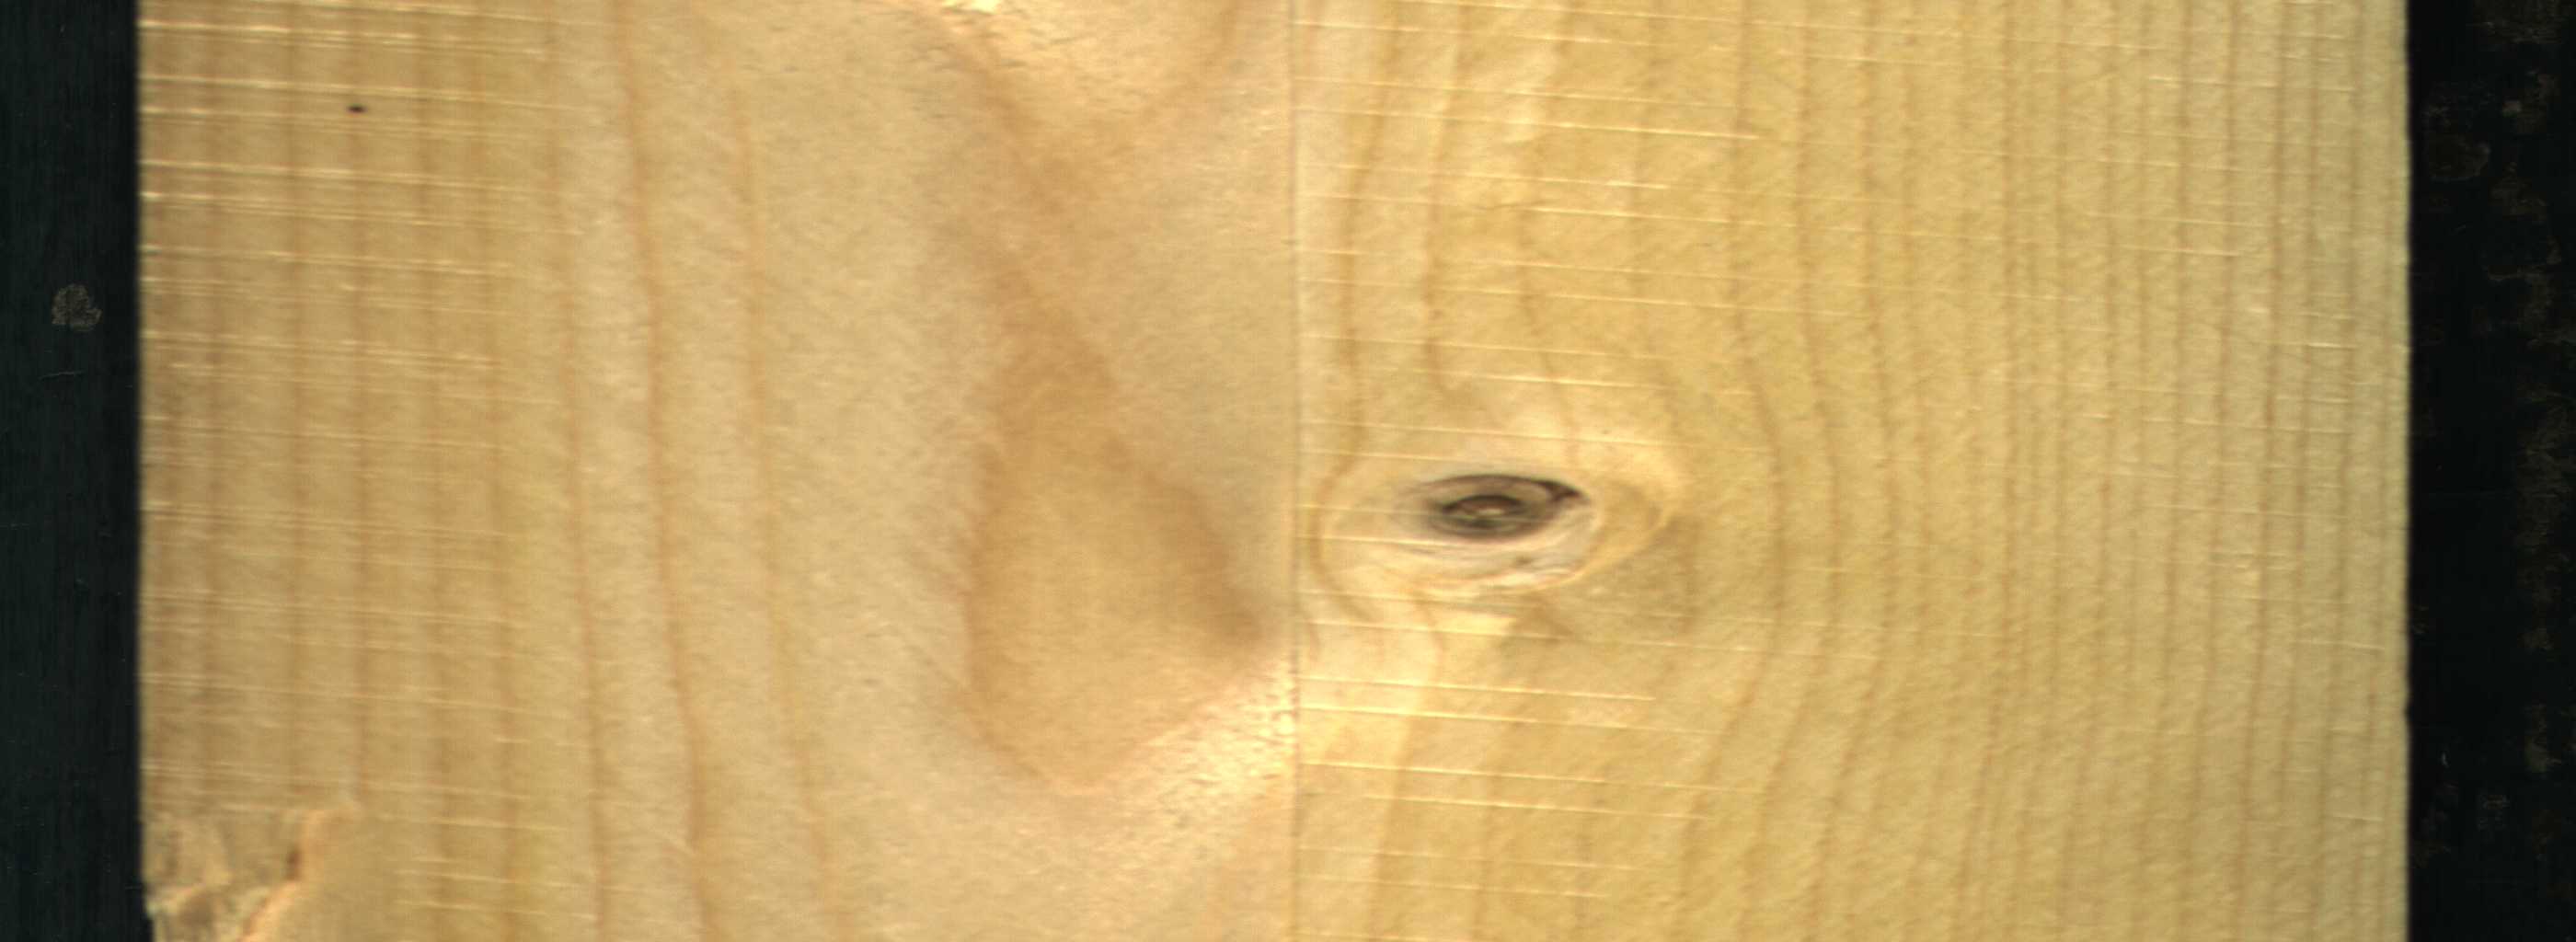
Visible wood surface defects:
Live_Knot